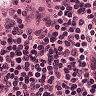
Metastatic tissue present: no